Question:
I am looking for a control that will show a list of Layers with a checkbox toggling its visibility and a thumbnail for its preview.
What control do I use in c# win forms?
How to go about custom rendering the individual list cells?
In java I would have used a JTable and rendered each cell according to the type of each cell. How do I do the same in c#?
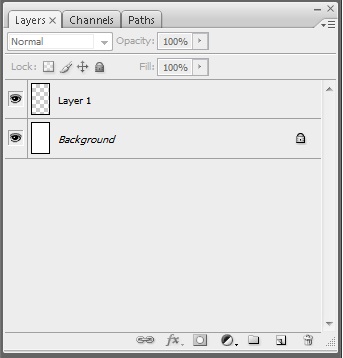
Answer: A <URL> should do what you need.
Edit: In particular enable "Checkboxes" in the properties. You can look into <URL> for more rendering functionality.